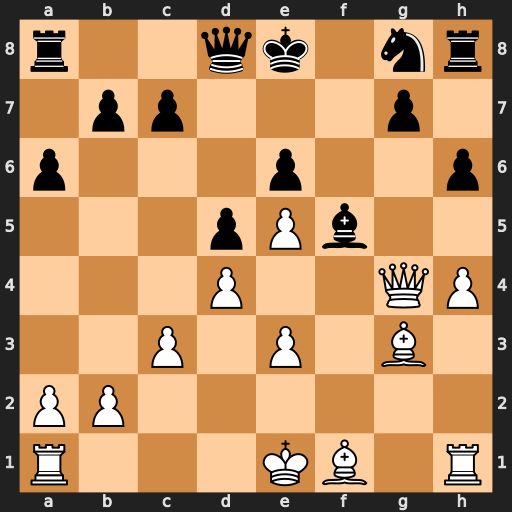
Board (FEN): r2qk1nr/1pp3p1/p3p2p/3pPb2/3P2QP/2P1P1B1/PP6/R3KB1R
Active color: w
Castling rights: KQkq
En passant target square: -
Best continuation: Qxg7 Rh7 Qxg8+ Kd7 Qxd8+